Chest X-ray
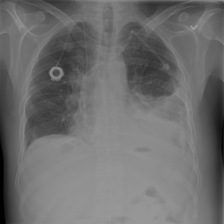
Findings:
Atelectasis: negative
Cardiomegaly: negative
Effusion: positive
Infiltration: positive
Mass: negative
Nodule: positive
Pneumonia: negative
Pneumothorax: negative
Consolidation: negative
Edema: negative
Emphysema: negative
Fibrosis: negative
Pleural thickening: negative
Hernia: negative